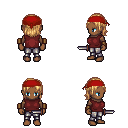
a pixel art fantasy rpg character, female body template, human, dark skin, maroon sleeveless shirt, metal pants, light blonde long bangs hairstyle, red bandana, leather bracers, dagger, four views (front, back, left, right), 2x2 character sprite sheet, small pixel art, hard edges, no anti-aliasing